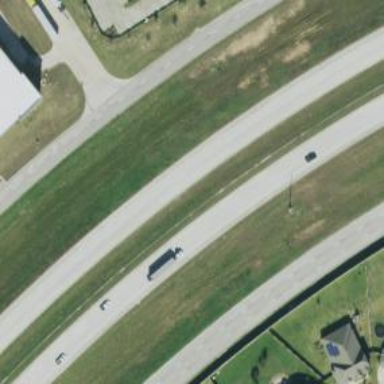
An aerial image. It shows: Motorway.